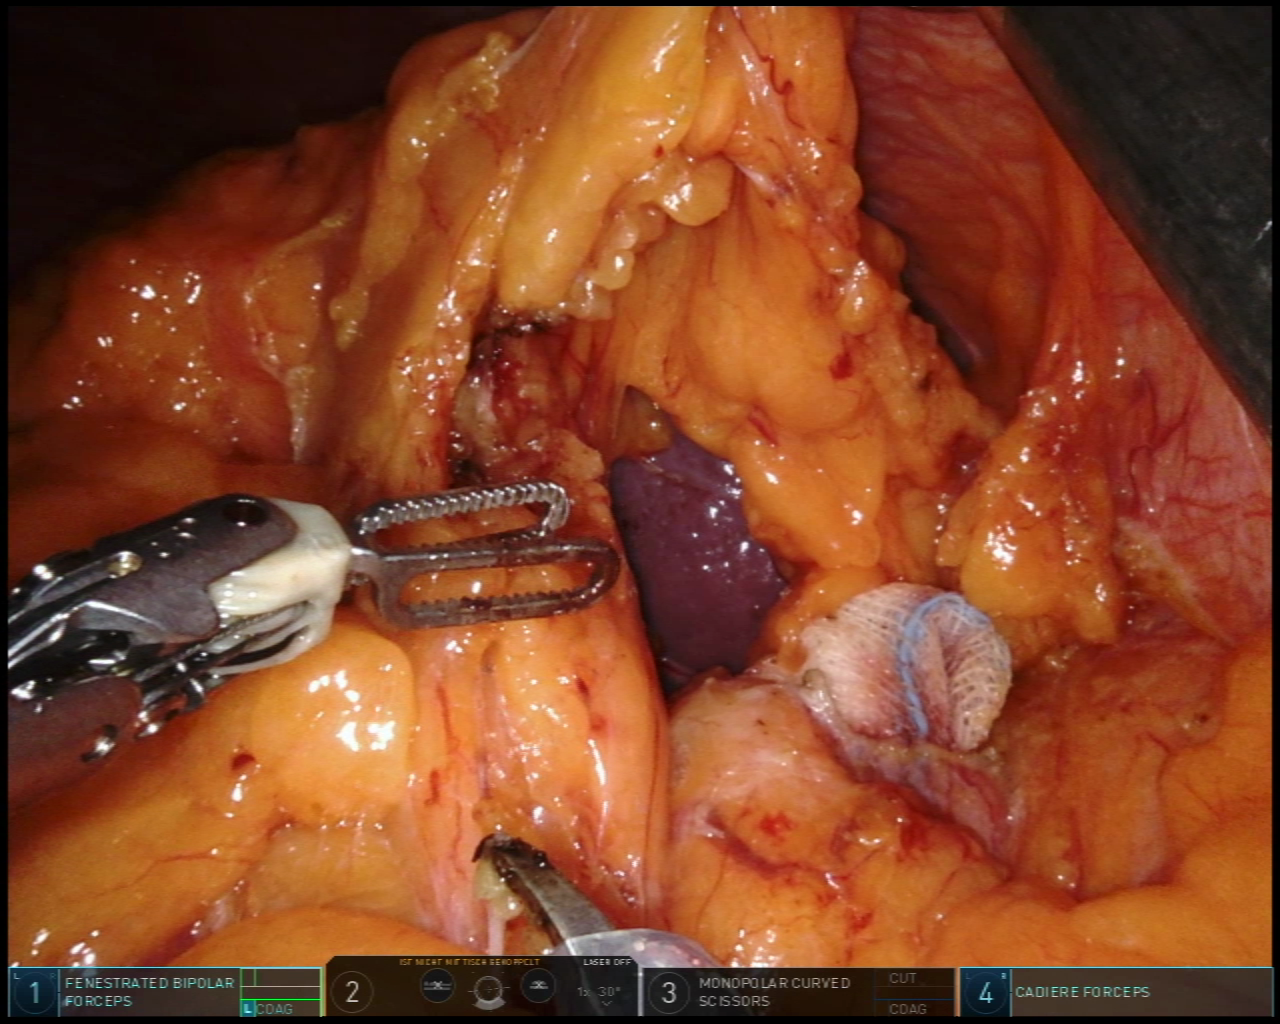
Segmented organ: spleen
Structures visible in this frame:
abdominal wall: yes
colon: no
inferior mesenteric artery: no
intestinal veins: no
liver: no
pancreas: no
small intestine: no
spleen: yes
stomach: no
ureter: no
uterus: no
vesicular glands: no